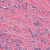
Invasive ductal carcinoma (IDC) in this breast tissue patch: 1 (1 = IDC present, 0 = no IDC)